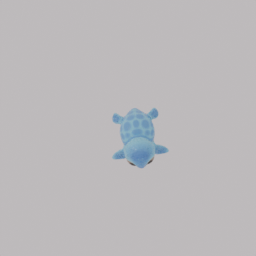
Label: animals